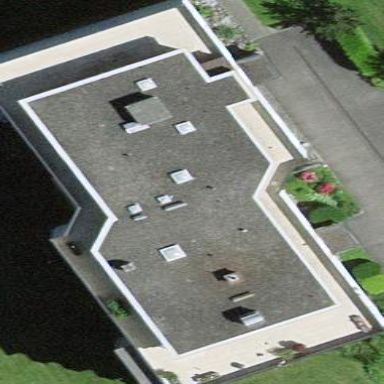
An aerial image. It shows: View of apartment building.